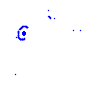
Particle: proton